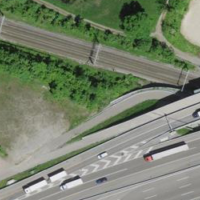
EUNIS habitat code: 57
Species observed at this site:
Phaneroptera falcata
Phragmites australis
Chrysotoxum bicincta
Ranunculus auricomus
Hedychrum nobile
Bombus sylvarum